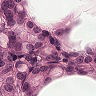
Metastatic tissue present: yes